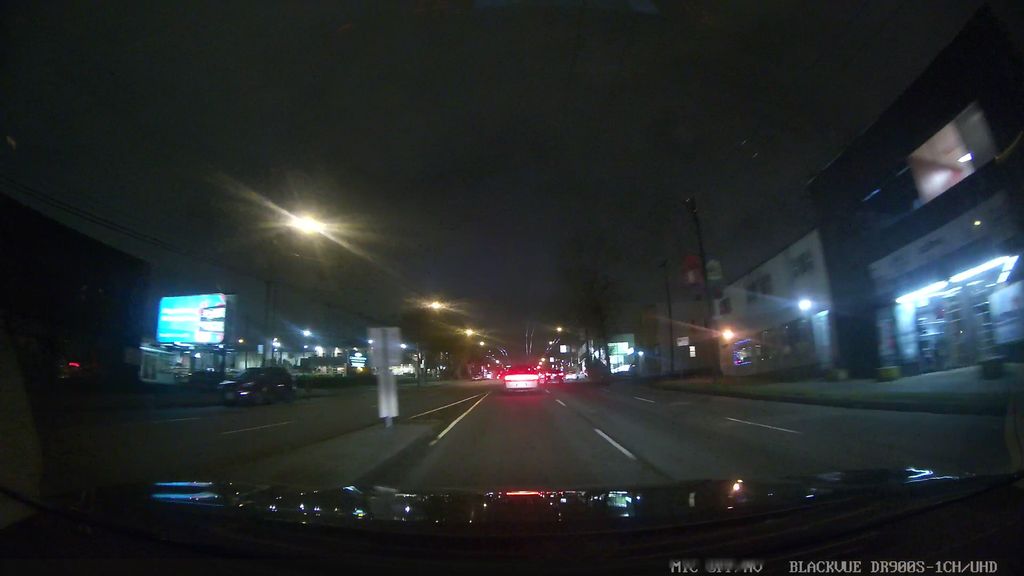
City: vancouver